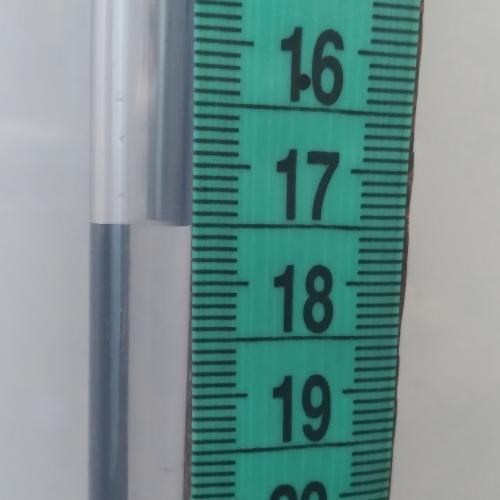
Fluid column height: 17.5 cm